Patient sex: M
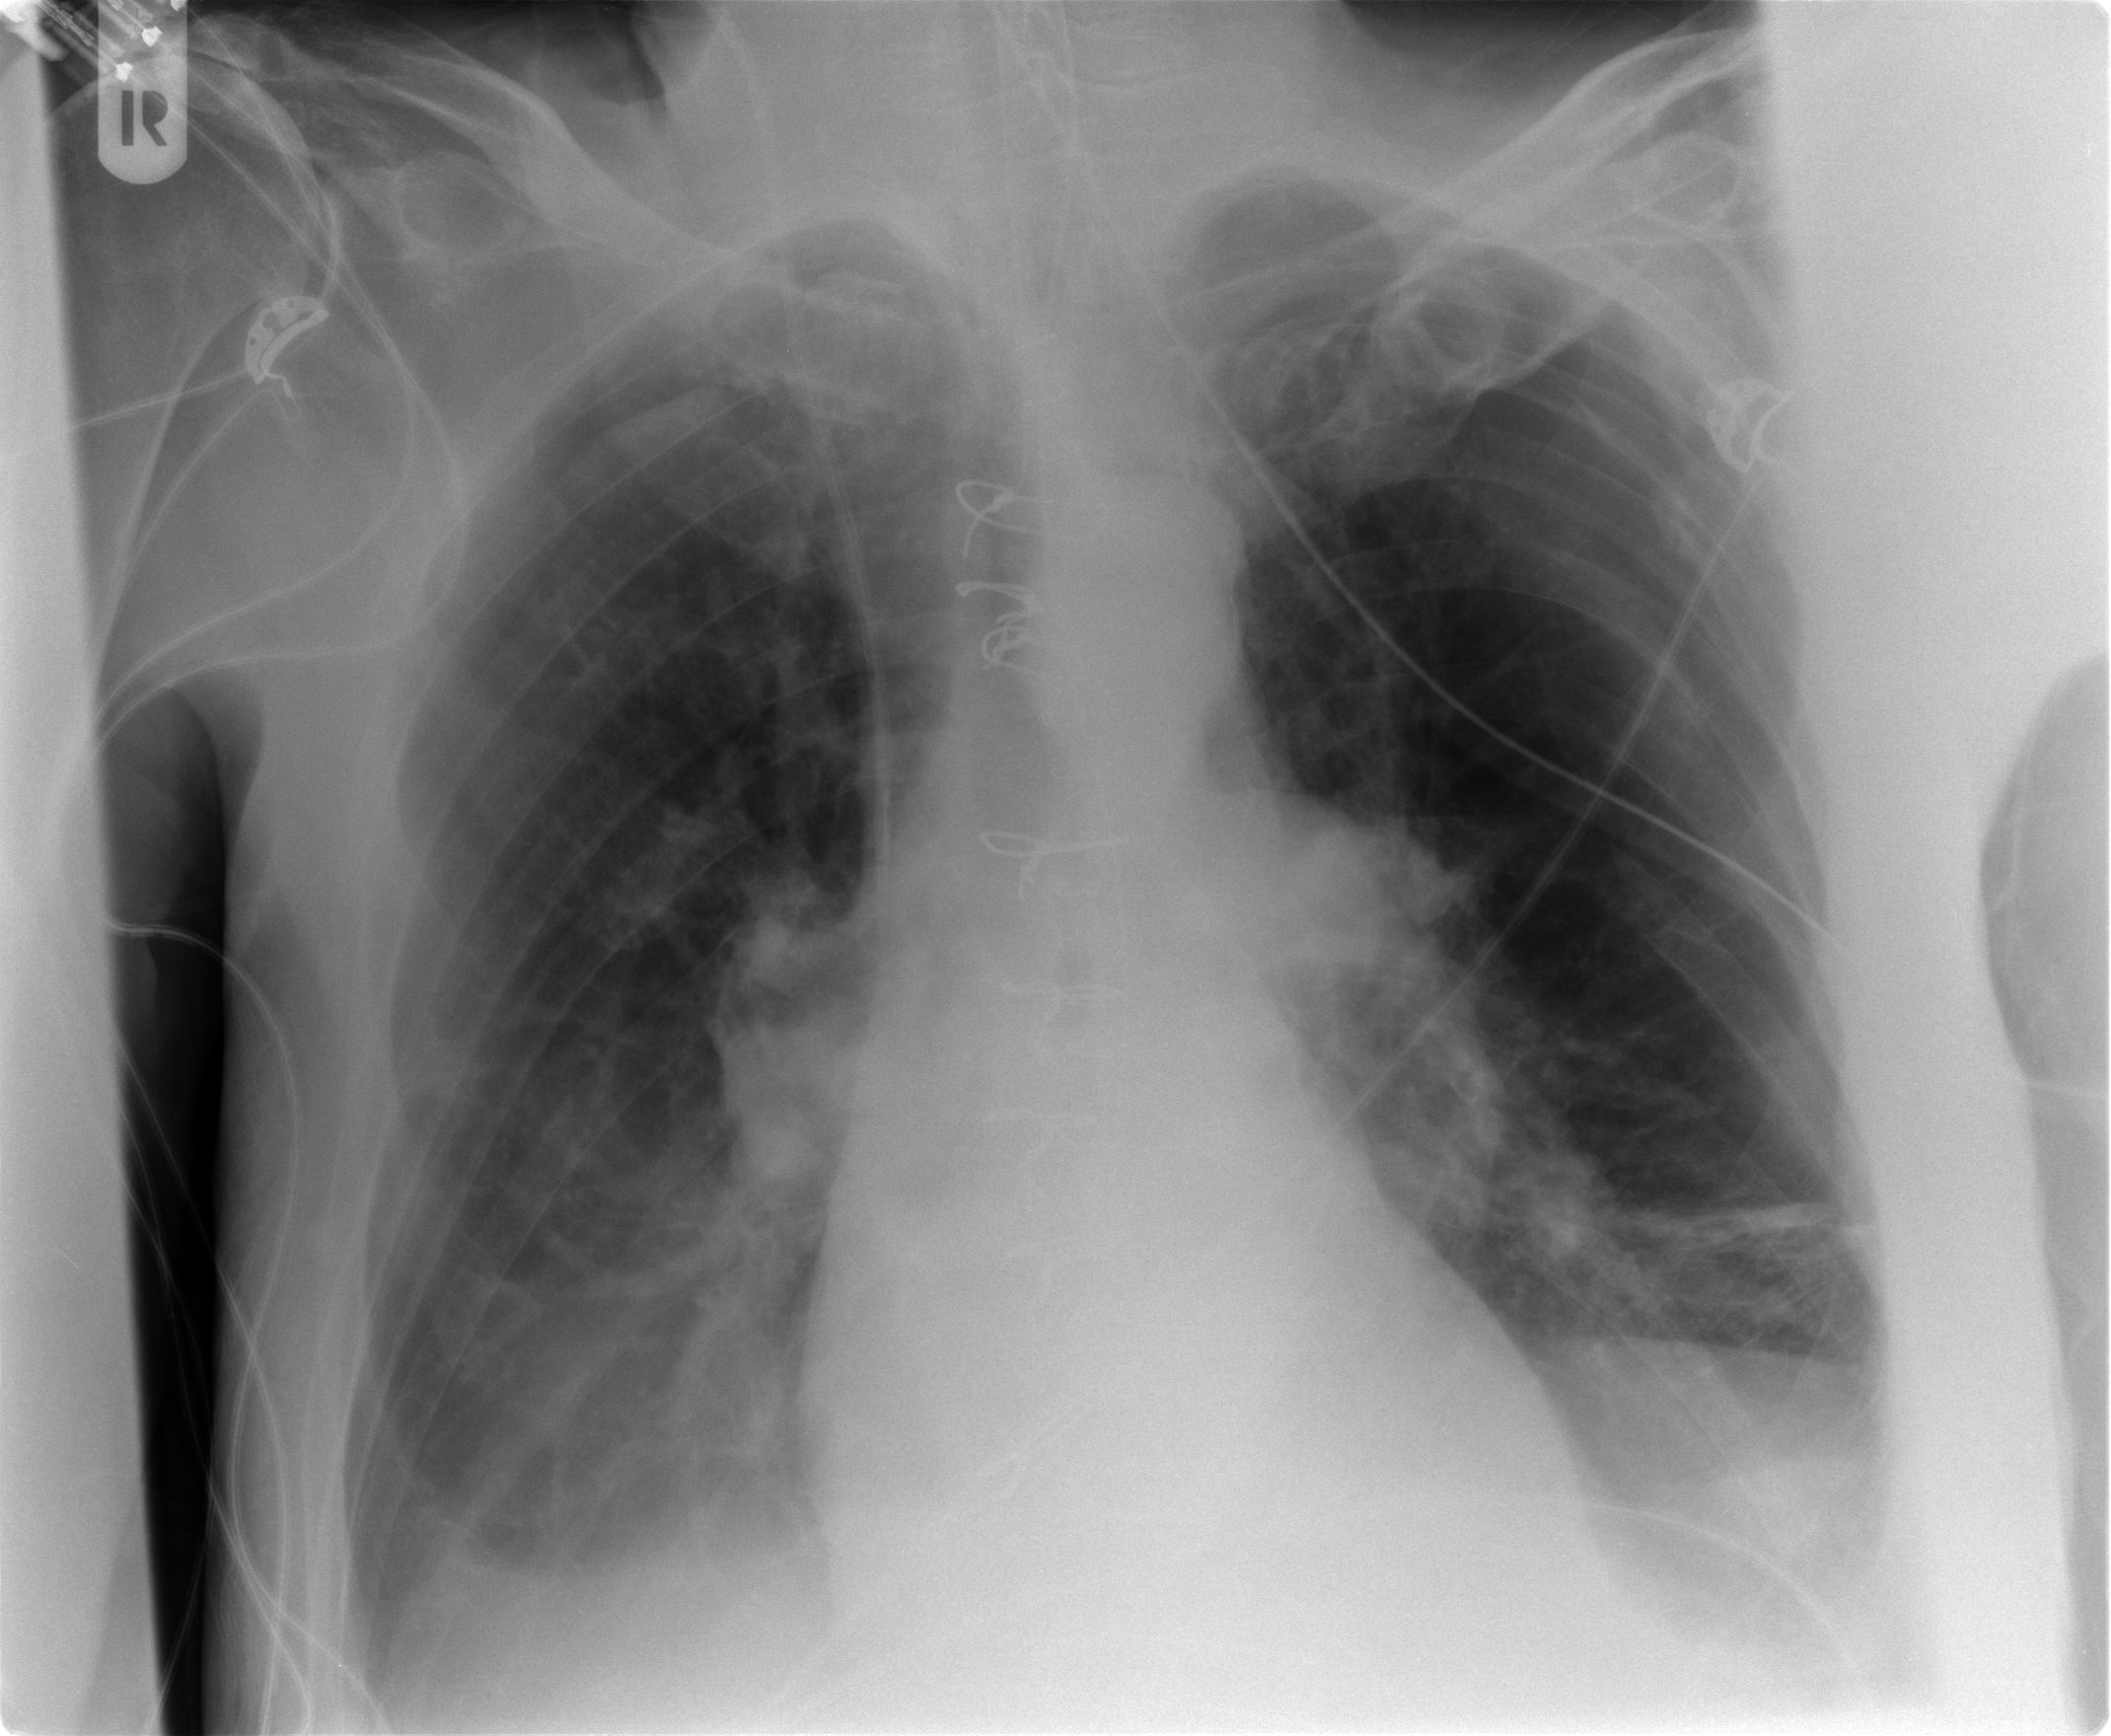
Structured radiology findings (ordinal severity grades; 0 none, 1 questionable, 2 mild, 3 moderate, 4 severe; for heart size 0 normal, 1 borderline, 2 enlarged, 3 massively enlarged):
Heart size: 0
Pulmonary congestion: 2
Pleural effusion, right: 2
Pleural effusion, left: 2
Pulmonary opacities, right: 0
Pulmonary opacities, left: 0
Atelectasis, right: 2
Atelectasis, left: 2